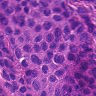
Metastatic tissue present: yes